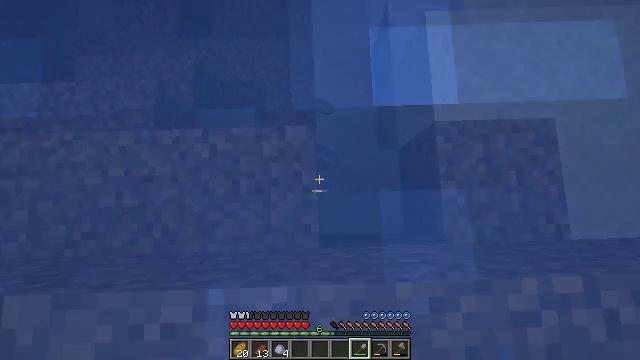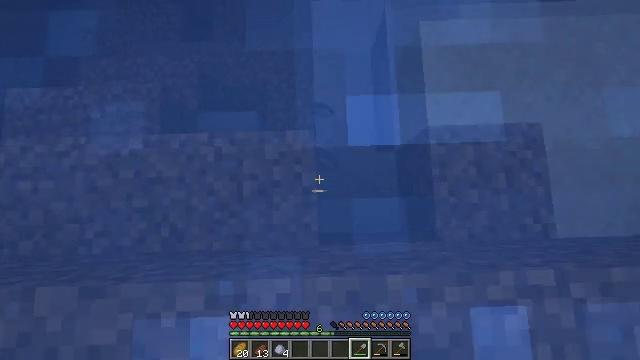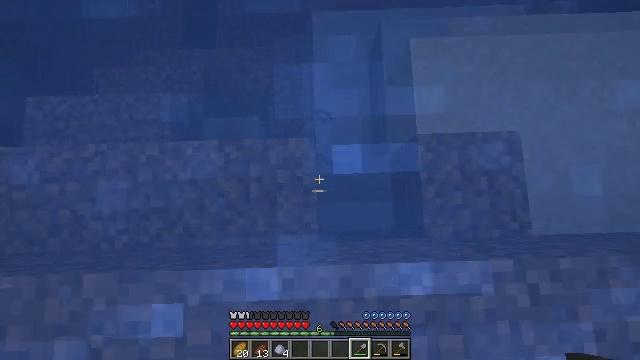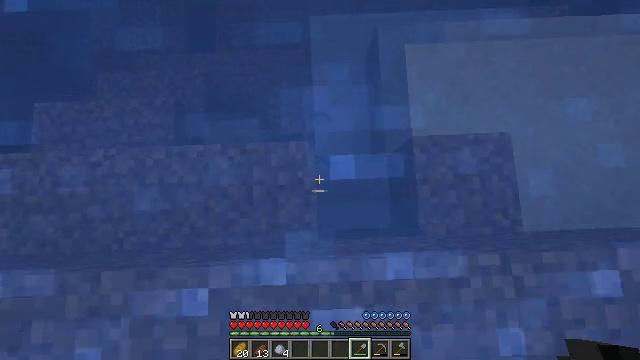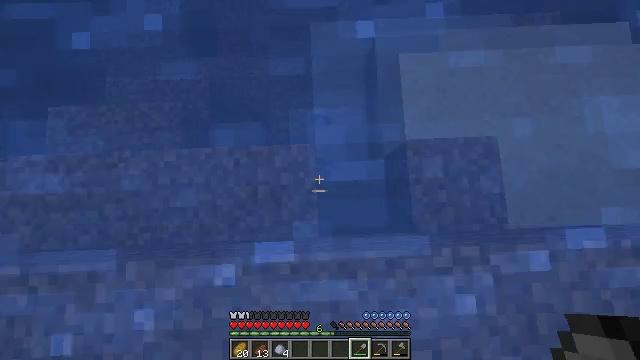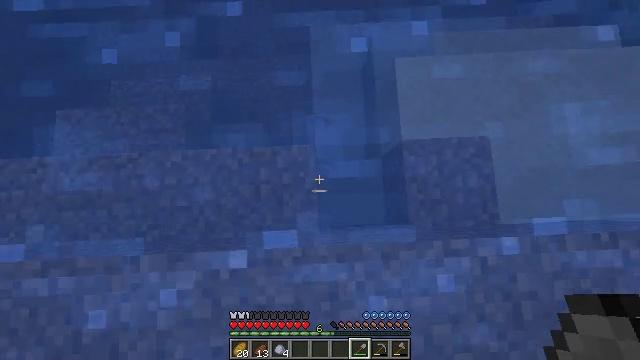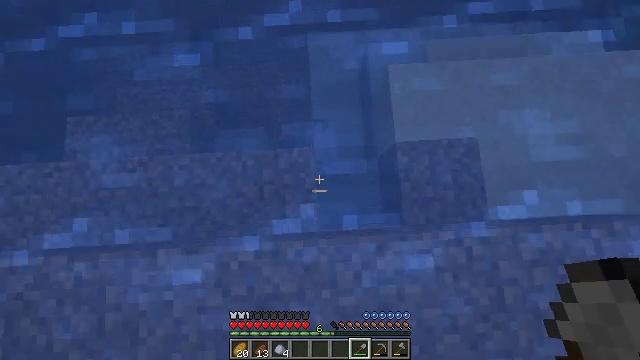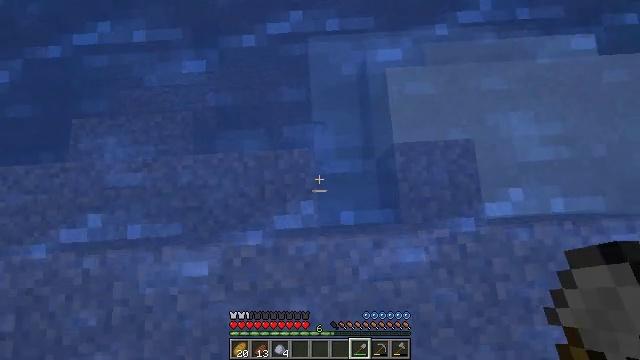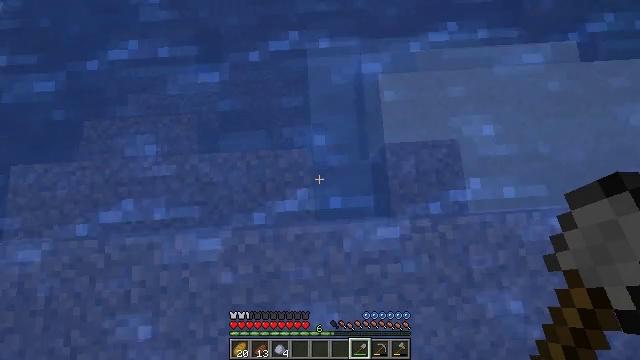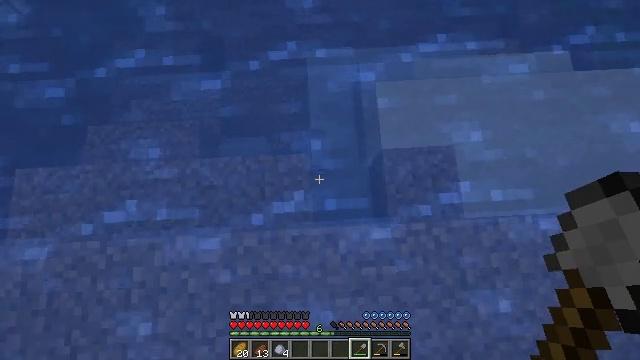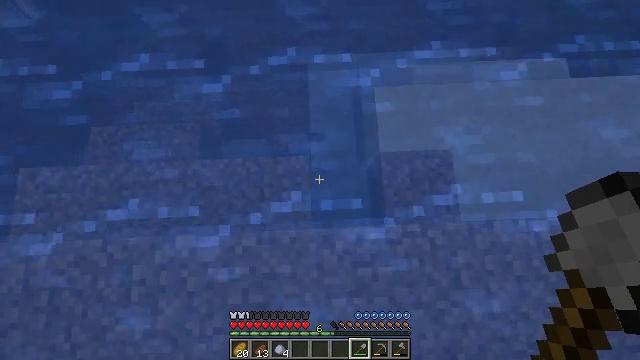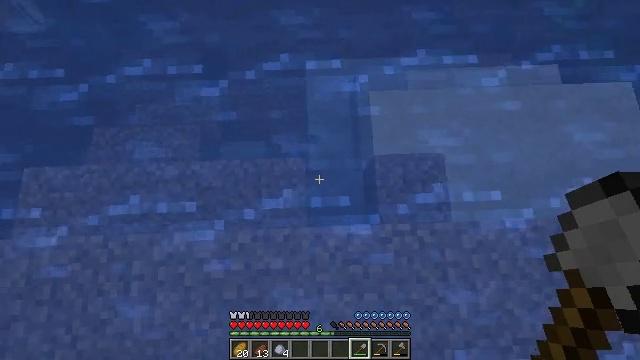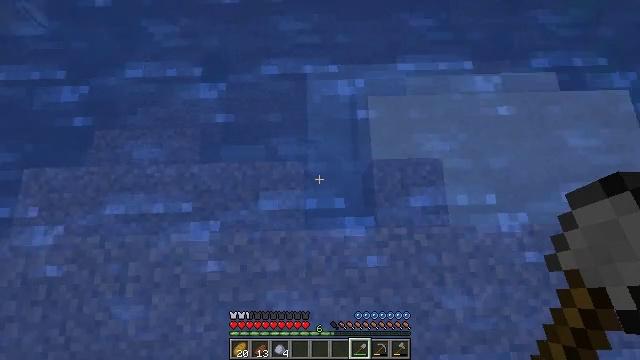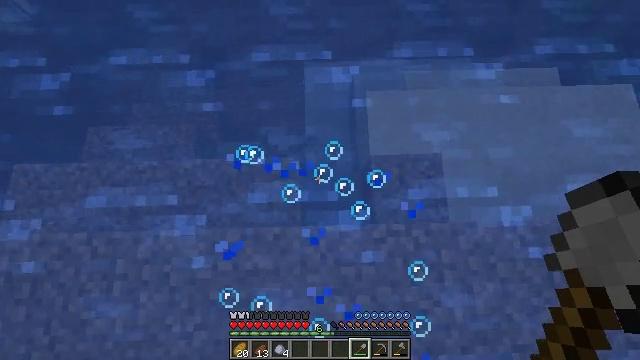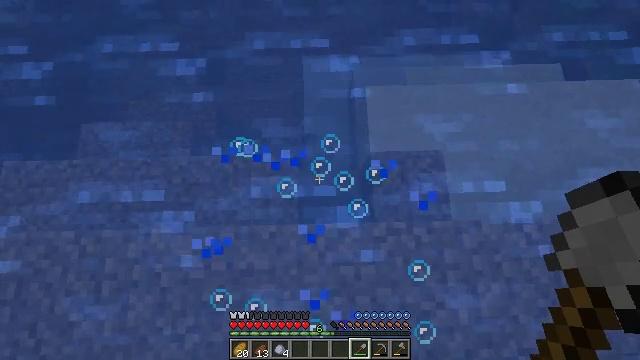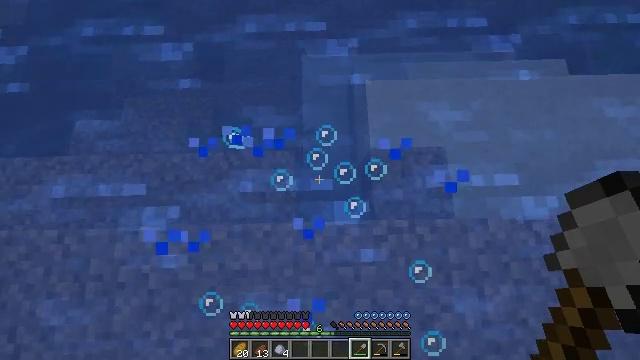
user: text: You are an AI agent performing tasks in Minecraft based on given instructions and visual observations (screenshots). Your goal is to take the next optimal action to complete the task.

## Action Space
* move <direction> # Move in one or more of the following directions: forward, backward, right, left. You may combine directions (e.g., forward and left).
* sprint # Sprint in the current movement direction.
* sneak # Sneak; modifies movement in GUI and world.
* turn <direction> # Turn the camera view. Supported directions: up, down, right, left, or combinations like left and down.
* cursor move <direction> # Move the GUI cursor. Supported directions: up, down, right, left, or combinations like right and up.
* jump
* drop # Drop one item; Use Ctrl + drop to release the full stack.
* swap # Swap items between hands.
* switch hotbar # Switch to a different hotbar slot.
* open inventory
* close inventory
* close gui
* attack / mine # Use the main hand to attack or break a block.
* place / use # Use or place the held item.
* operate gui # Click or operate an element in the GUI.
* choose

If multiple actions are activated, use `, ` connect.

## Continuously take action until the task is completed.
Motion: motion action
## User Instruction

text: Dig up clay found underwater.
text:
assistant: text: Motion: move back, jump
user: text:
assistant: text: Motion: move back, jump
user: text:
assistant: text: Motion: move back, jump
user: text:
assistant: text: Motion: move back, jump
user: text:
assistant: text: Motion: move back, jump
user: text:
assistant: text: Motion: move back, jump
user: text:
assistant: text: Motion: move back and move right, jump
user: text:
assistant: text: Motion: move back and move right
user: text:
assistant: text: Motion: move right, turn up
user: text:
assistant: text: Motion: move right
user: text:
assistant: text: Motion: no_op
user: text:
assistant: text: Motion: turn up
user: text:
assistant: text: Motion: no_op
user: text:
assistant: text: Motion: no_op
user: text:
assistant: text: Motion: no_op
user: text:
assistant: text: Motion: no_op
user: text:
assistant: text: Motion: no_op
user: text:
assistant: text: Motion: sneak
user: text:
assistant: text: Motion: sneak
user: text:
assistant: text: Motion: sneak, turn left
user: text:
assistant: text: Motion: sneak
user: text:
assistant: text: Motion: sneak, turn up
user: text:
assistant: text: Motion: sneak
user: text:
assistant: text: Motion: sneak
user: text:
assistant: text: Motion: sneak, attack / mine
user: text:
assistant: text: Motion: sneak, attack / mine
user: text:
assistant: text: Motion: sneak, attack / mine
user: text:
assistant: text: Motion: sneak, attack / mine
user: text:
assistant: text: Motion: sneak, attack / mine
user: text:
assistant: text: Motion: sneak, attack / mine